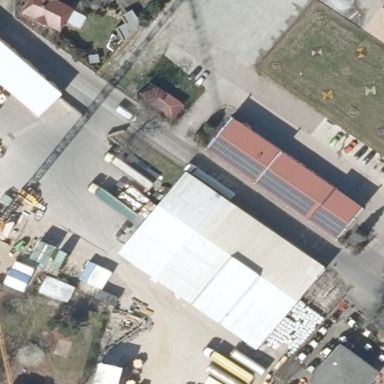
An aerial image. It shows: Building with gabled roof oriented along and colored grey.